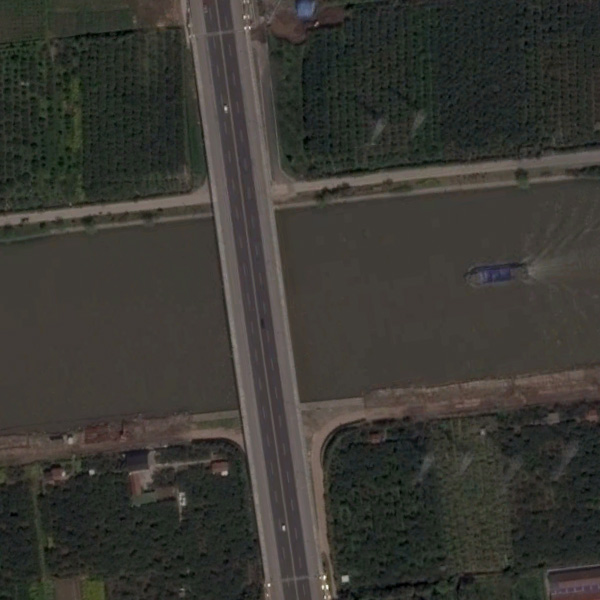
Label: Bridge